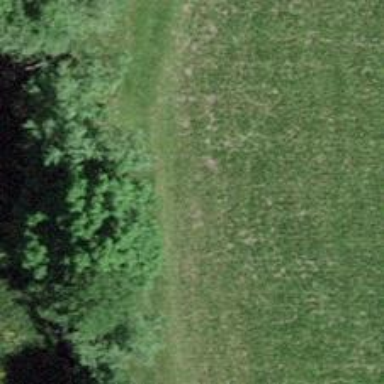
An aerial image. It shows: Path covered in grass.